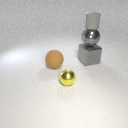
large brown rubber sphere to the left of large gray metal cube